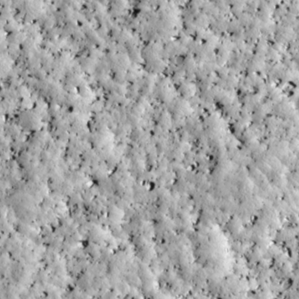
Label: non_frost